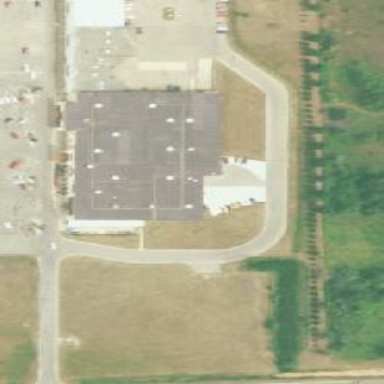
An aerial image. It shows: Building.